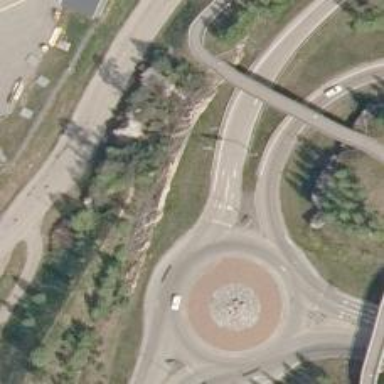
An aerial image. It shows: Secondary road made of asphalt leading to roundabout.